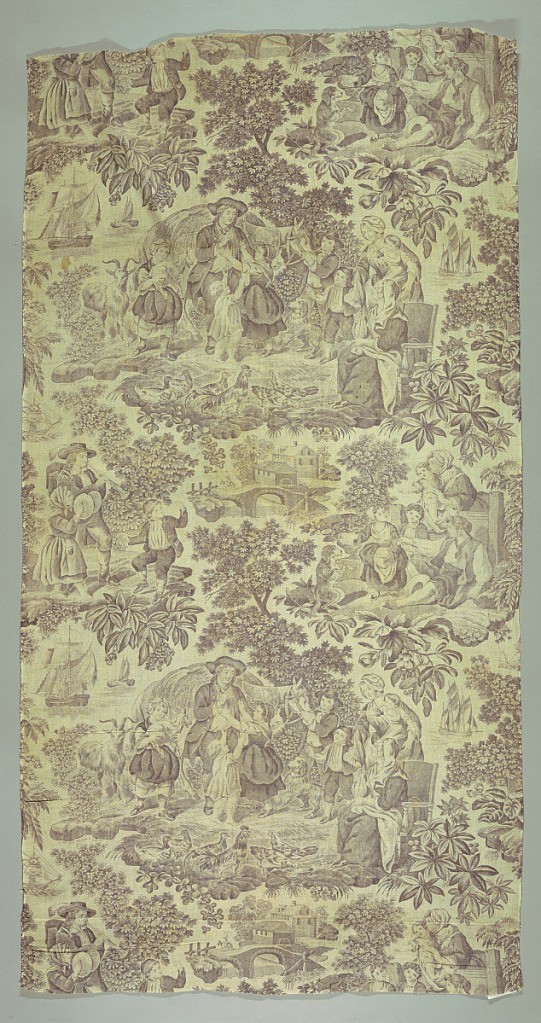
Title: Country scenes
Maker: A. Henry, French
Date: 1800–1850
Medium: Printed by engraved roller on cotton plain weave.
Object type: Textile
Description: Three scenes of country life with people and animals in purple on white.